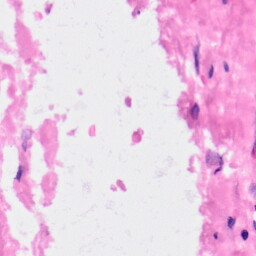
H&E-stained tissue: Kidney